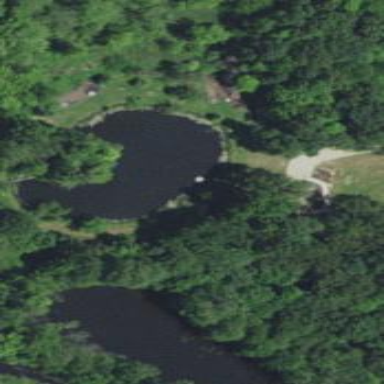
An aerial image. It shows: Peaceful pond surrounded by nature.